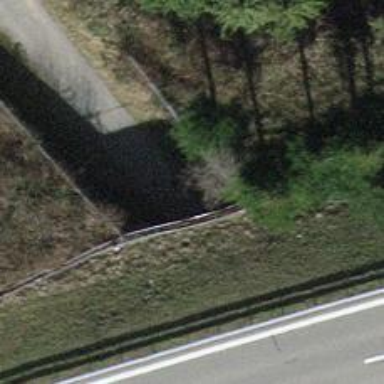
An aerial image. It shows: Track road with grade2 tracktype. It goes through tunnel.